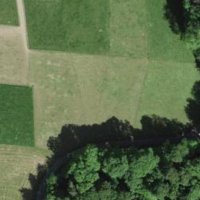
EUNIS habitat code: 24
Species observed at this site:
Lathraea squamaria